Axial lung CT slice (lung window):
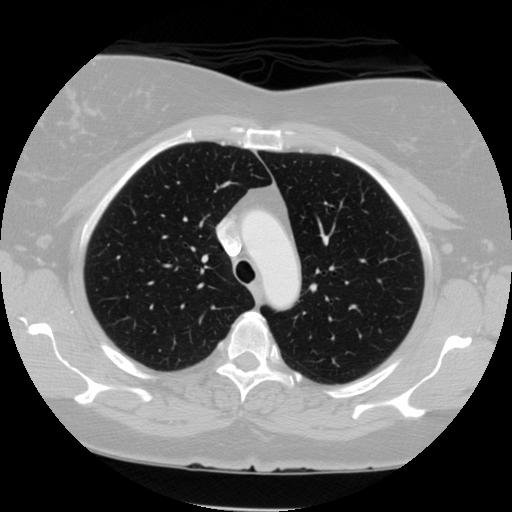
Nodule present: no